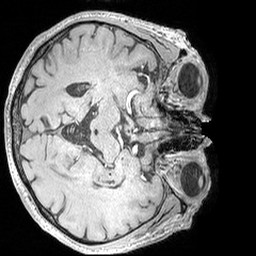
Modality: MP2RAGE
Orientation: axial
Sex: male
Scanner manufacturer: siemens
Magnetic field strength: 3 T
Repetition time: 5 s
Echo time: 0.00292 s